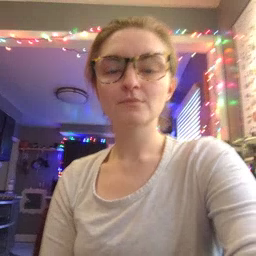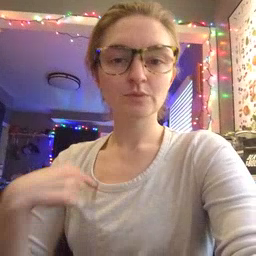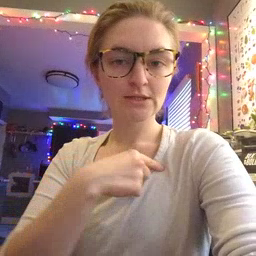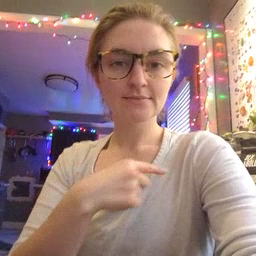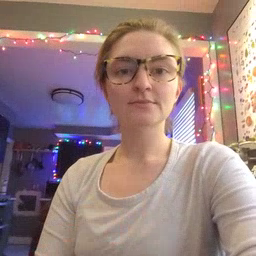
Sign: weus